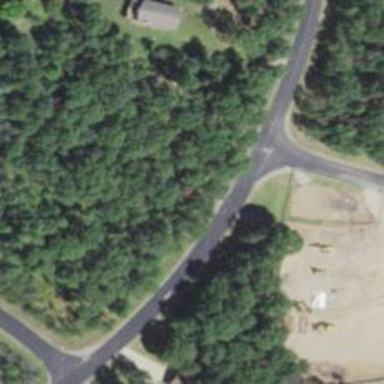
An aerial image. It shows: Service road designated as golf cart path.